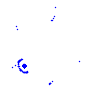
Particle: pion